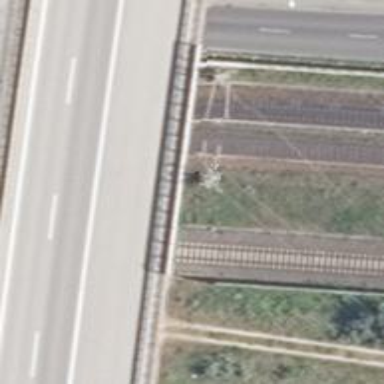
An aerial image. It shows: Railway milestone with catenary mast.